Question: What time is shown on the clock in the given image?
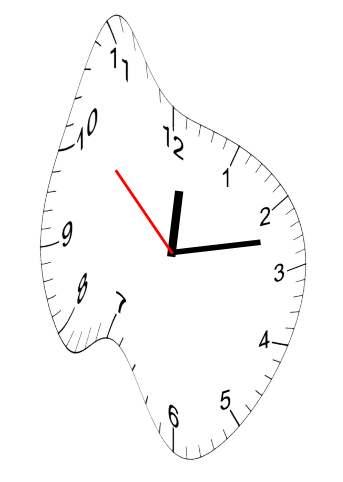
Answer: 12:12:52